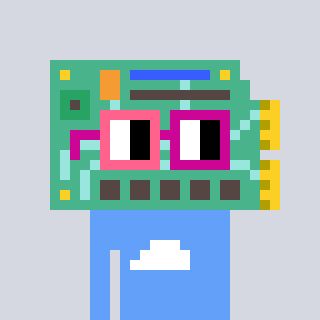
a pixel art character with square pink and red glasses, a chipboard-shaped head and a blue-colored body on a cool background